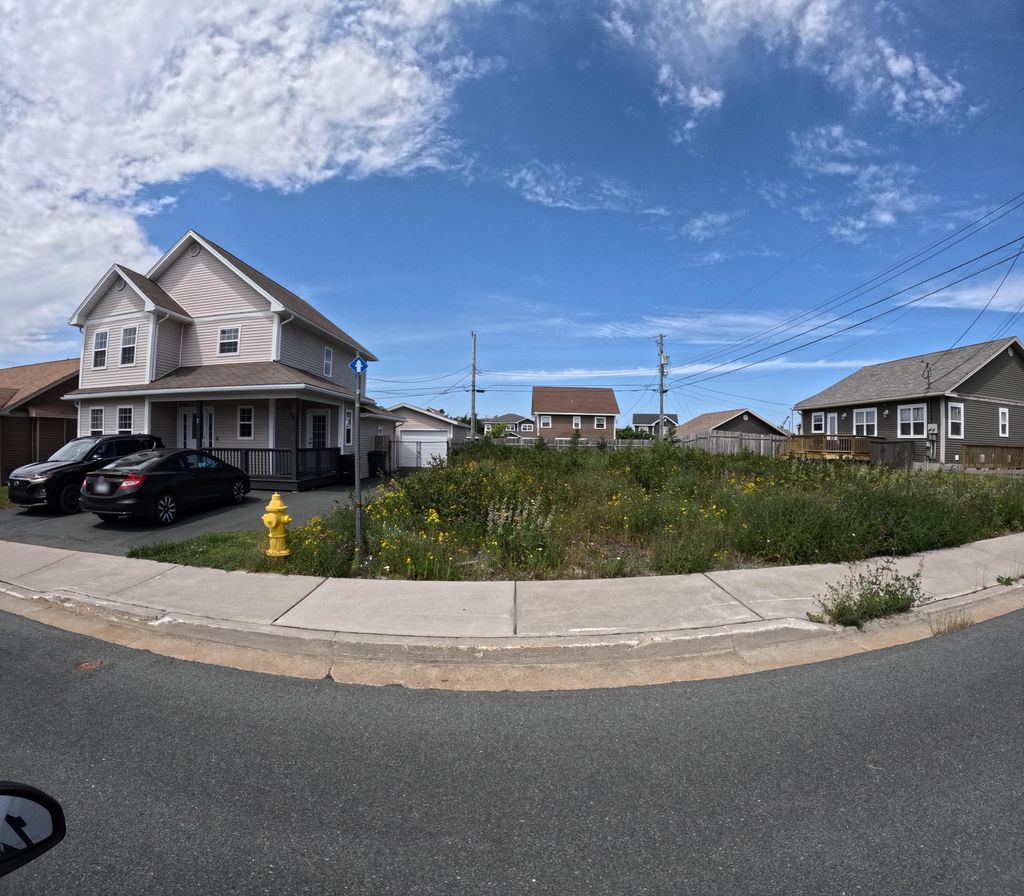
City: st_johns